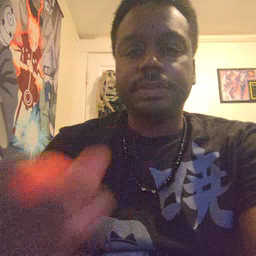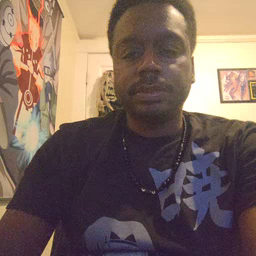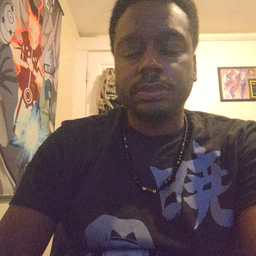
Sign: napkin